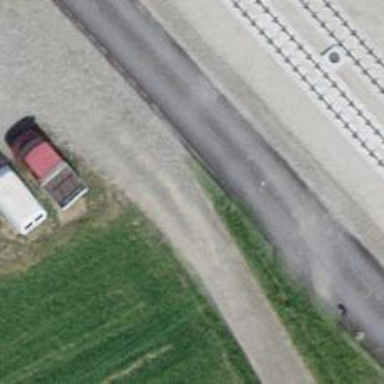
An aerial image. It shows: Asphalt track with grade1 surface.